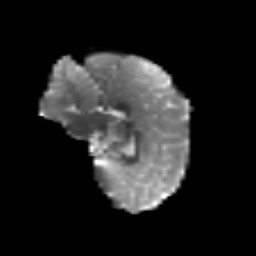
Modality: T2w
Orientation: sagittal
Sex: male
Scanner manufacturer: siemens
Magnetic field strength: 3 T
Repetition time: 5 s
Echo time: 0.071 s